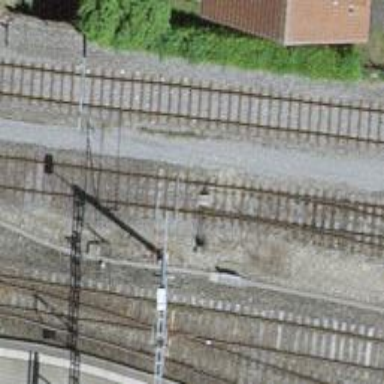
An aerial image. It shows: Railway switch.